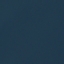
Land use / land cover class: SeaLake